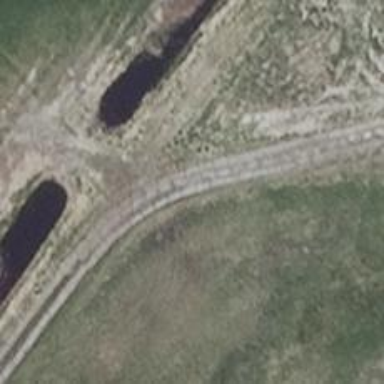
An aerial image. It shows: Track road with grade1 tracktype. The road has concrete lanes.